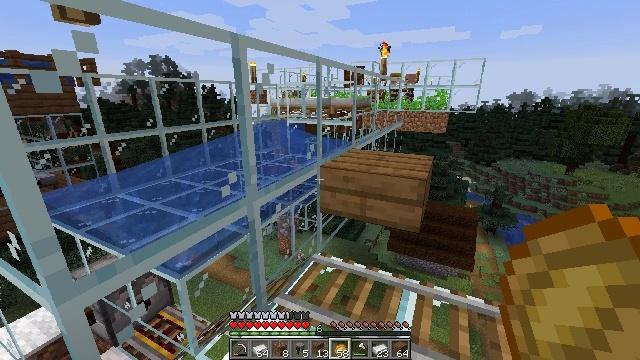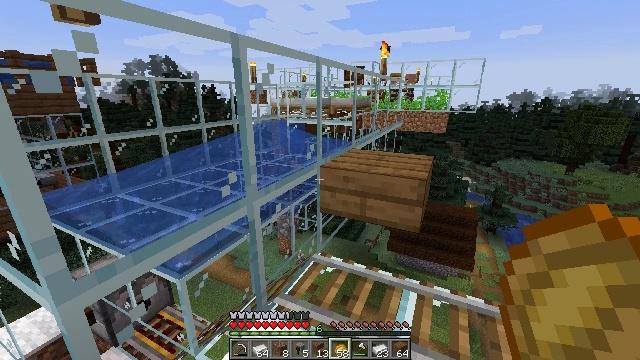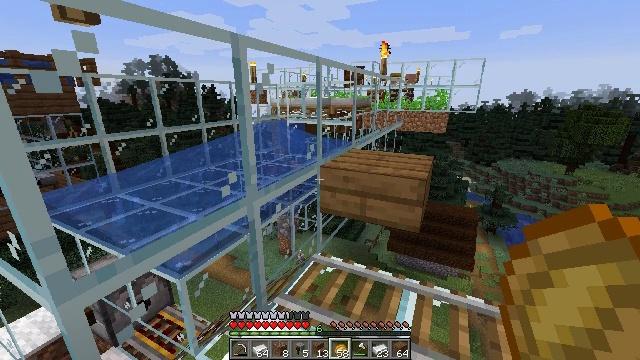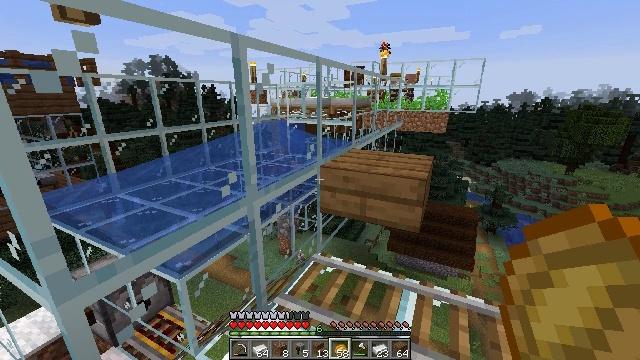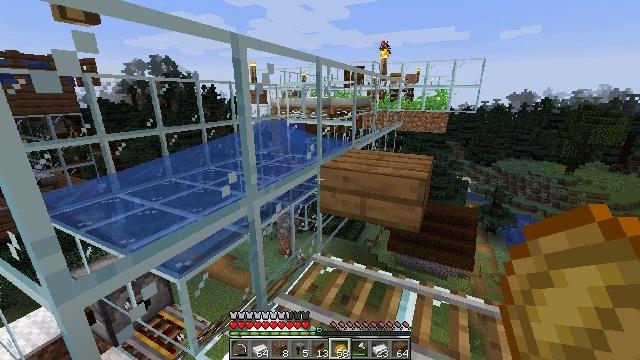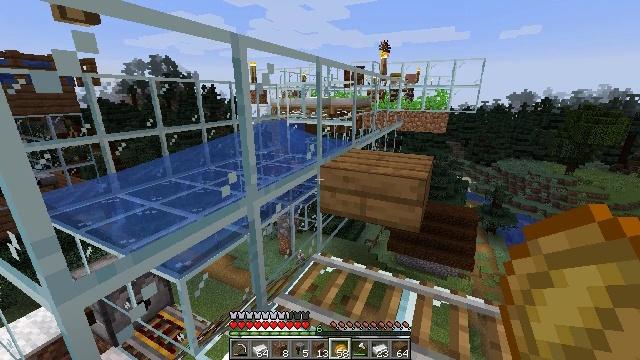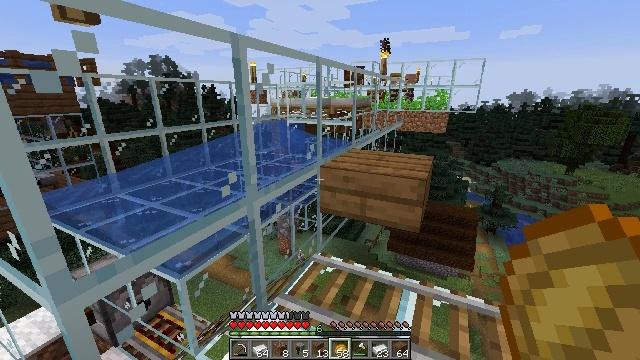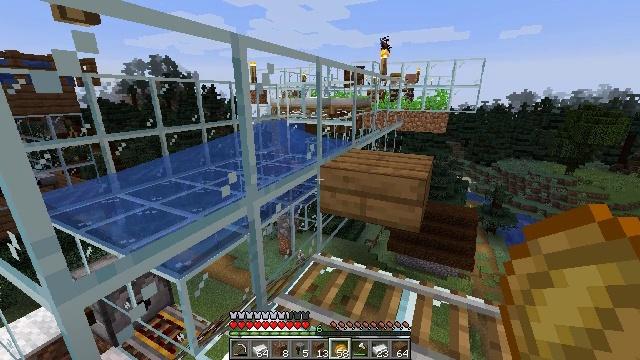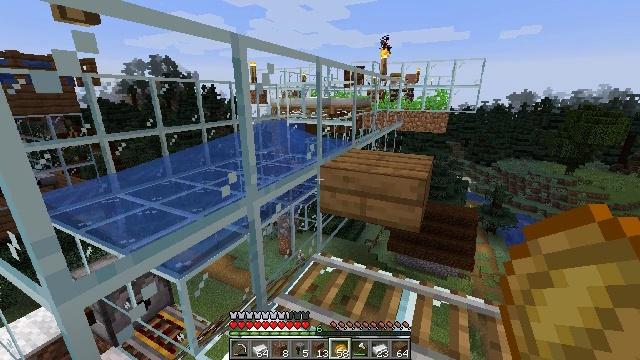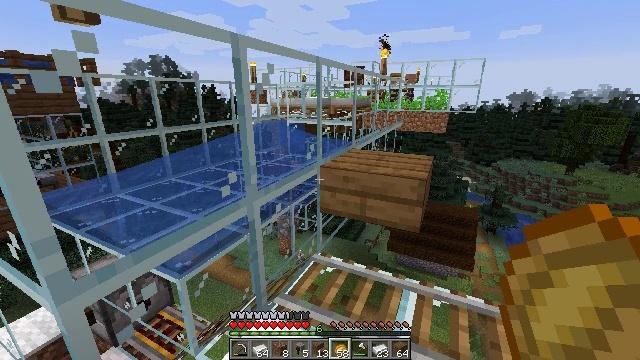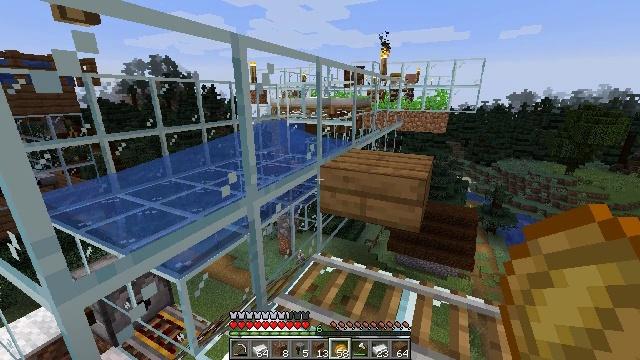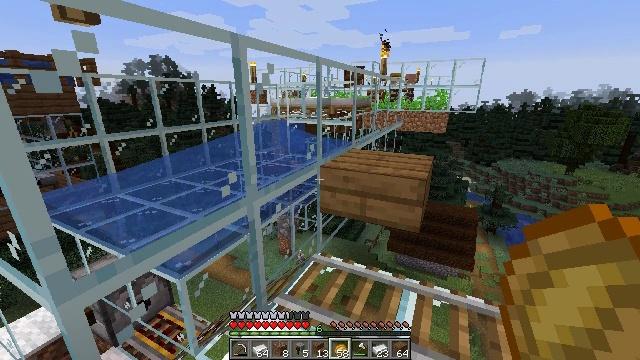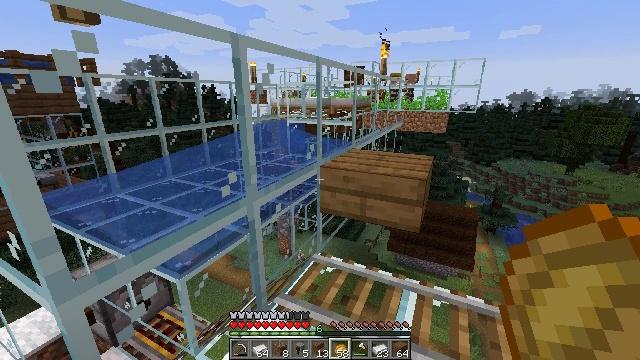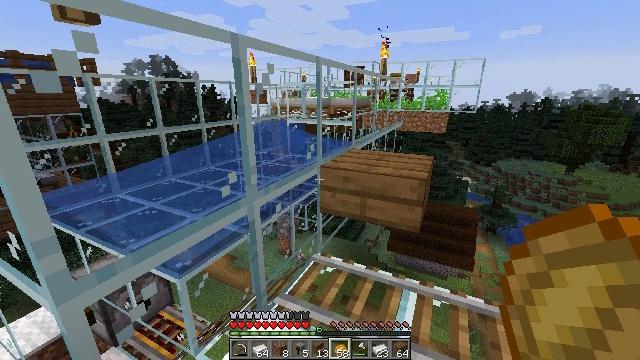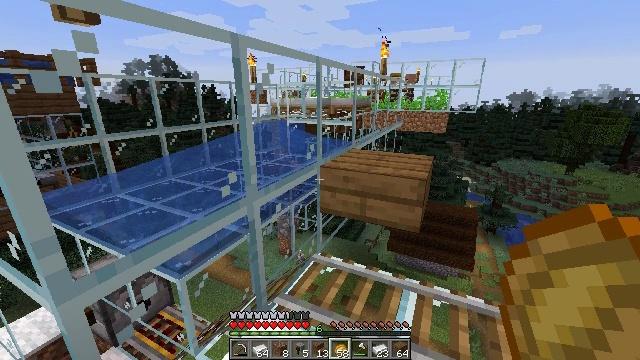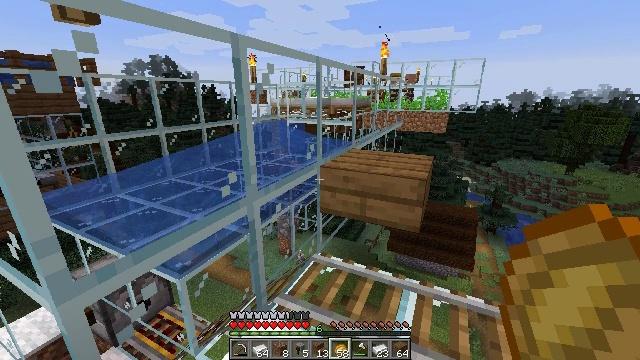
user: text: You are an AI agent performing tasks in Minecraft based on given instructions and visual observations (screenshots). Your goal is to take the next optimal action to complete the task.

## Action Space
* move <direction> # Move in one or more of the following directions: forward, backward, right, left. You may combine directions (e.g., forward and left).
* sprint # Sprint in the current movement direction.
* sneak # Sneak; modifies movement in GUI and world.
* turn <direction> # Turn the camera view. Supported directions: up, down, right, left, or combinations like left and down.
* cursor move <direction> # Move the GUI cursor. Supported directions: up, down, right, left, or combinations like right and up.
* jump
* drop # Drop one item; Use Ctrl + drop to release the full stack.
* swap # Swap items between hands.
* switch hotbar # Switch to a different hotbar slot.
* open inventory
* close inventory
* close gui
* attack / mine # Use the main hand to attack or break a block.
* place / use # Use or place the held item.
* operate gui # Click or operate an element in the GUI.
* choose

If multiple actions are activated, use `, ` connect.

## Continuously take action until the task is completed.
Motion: motion action
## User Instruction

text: Gather the smithing table into your inventory.
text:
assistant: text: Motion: no_op
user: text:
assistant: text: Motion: no_op
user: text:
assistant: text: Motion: no_op
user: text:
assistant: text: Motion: no_op
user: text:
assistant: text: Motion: no_op
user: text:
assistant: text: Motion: no_op
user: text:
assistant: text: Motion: no_op
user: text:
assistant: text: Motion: no_op
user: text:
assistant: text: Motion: no_op
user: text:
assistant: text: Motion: no_op
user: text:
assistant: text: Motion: no_op
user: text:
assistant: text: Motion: no_op
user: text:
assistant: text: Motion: no_op
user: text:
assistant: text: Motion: no_op
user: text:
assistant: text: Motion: no_op
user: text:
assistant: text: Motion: no_op
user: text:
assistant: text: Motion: no_op
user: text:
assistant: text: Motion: no_op
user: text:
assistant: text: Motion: no_op
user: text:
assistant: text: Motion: no_op
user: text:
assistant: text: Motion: no_op
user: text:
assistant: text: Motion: no_op
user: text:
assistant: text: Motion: no_op
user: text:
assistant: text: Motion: no_op
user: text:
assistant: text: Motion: no_op
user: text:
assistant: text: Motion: no_op
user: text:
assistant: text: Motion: no_op
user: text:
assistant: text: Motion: no_op
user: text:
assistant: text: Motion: no_op
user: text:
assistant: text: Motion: no_op